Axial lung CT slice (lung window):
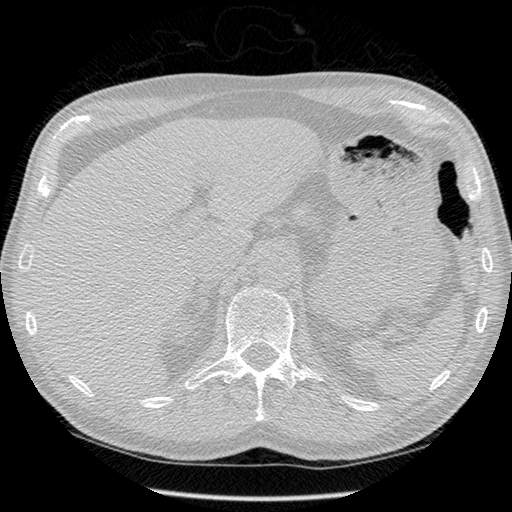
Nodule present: no